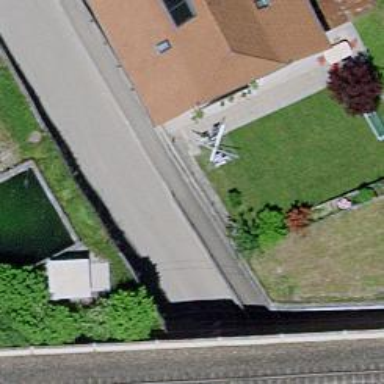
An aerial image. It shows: Retaining wall.